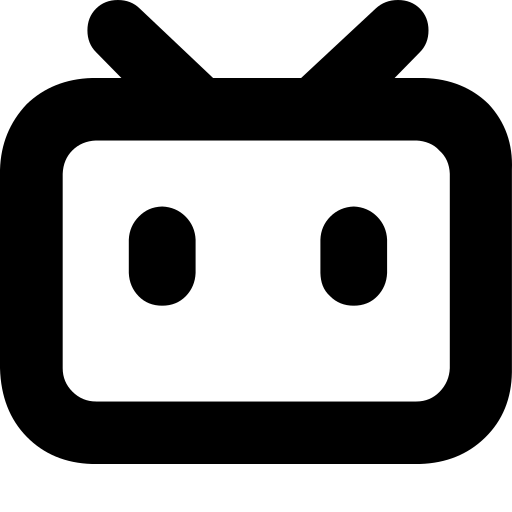
Tags: icon, FontAwesome, fa-icon, brand, bilibili